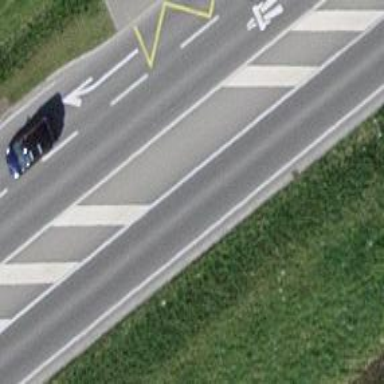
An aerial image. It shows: Asphalt road classified as primary highway.